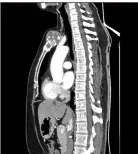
Appearance and preoperative images of the patients. Male patient. (A,E) Appearance of the lesion and operative route on the body surface.
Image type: radiology (ct)